Interaction volume radius: 10 \u00c5
Interaction volume height: 40 \u00c5
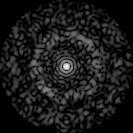
Disorder parameter: 0.8292